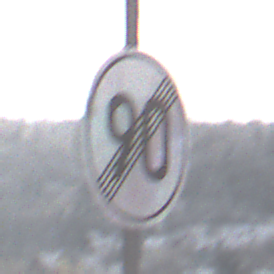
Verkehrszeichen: EndeGeschwindigkeit90
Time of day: MorningAfternoon
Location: Outdoor (Nature)
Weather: PartlyCloudy
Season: Winter
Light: Natural